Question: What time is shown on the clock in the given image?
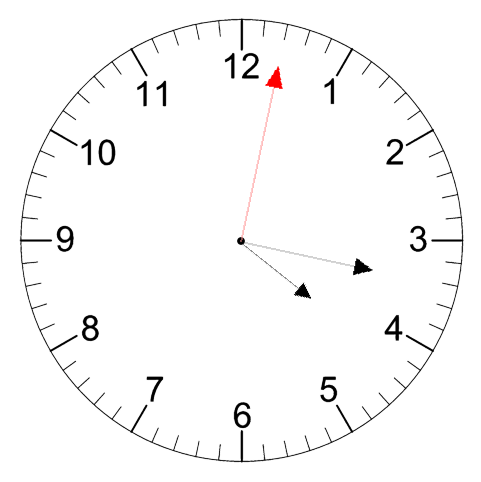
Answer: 04:17:02